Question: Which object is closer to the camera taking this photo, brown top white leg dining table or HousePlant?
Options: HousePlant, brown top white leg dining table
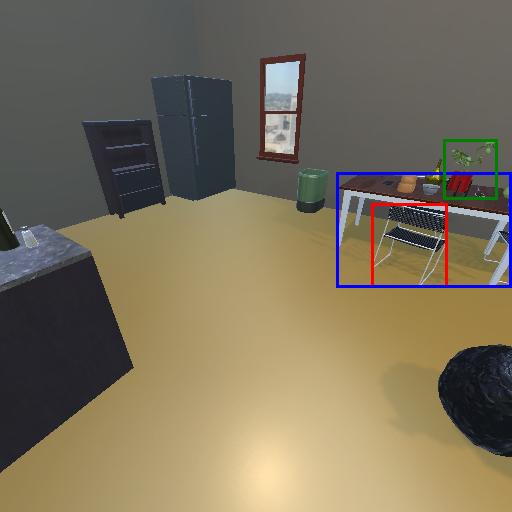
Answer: HousePlant